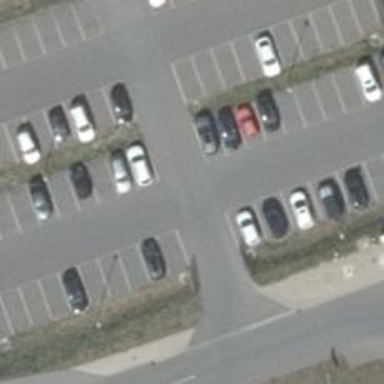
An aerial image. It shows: Asphalt parking aisle road for service vehicles.